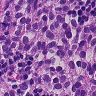
Metastatic tissue present: yes